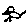
Label: bird